Question: I am using Bootstrap 5.3 to create a navbar that uses green colors. However, active dropdown item in the dropdown menu is showing in Bootstrap's default blue - see screenshot. How do I change the blue color to green?
Menu screenshot

My custom CSS is as follows:
'''
.navbar-nav .nav-item.active .nav-link, .navbar-nav .nav-item:hover .nav-link, .nav-item.dropdown .dropdown-item:active {
background-color: green;
color: white;
}
'''
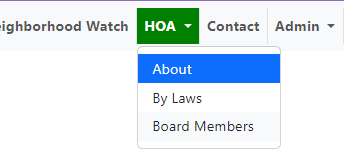
Answer: <URL>
'''
.dropdown-item.active, .dropdown-item:active {
background-color: green;
color: white;
}
'''